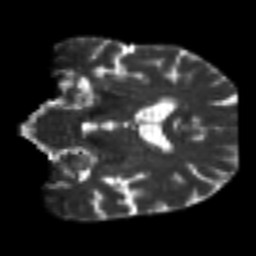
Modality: T2w
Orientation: coronal
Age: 67
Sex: female
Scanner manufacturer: siemens
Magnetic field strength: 3 T
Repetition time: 7.3 s
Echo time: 0.087 s